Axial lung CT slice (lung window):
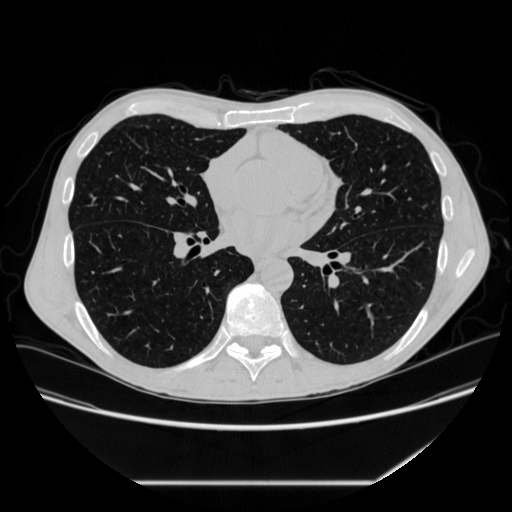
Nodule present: no